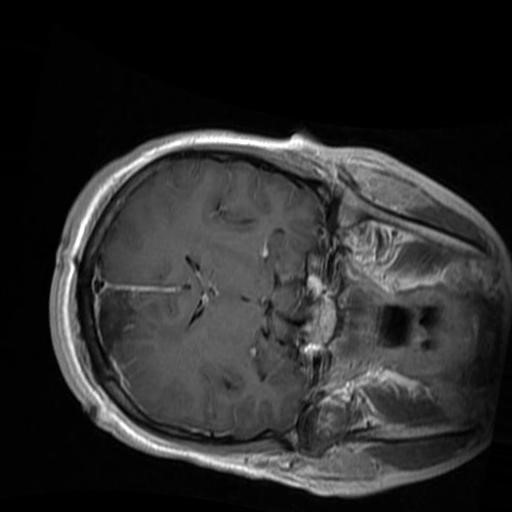
Label: brain_glioma